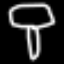
Label: mushroom